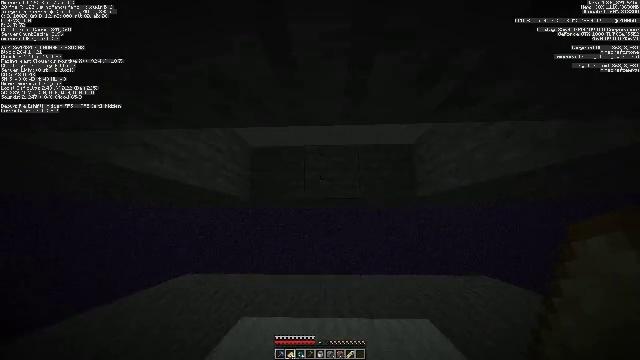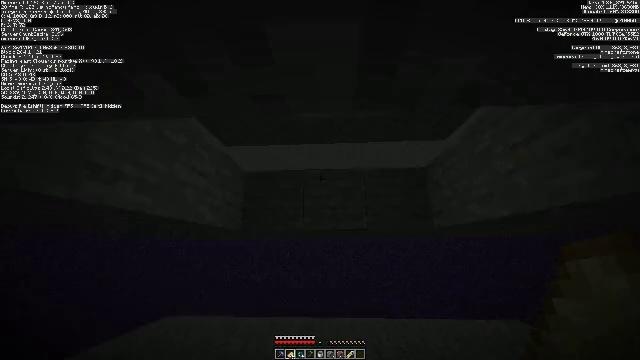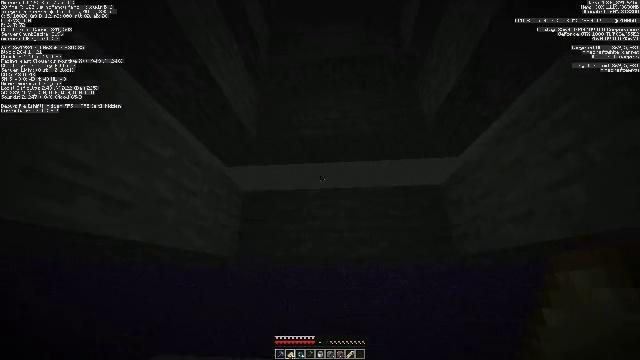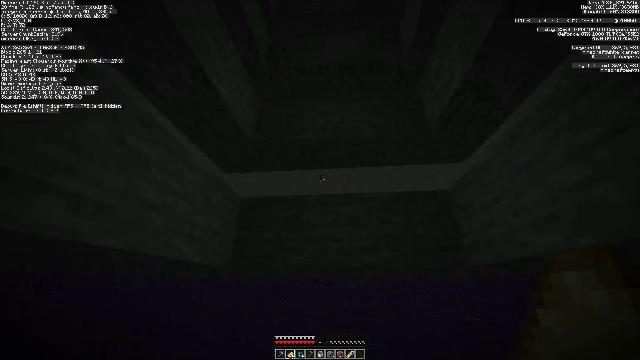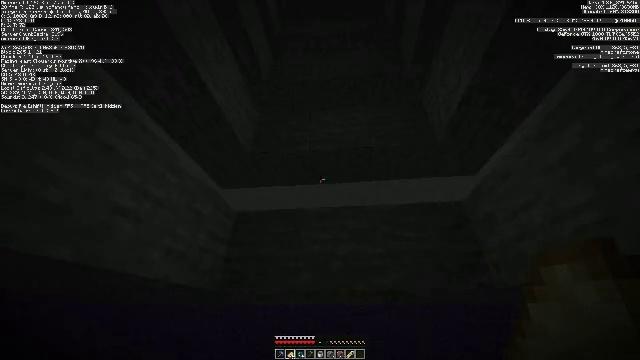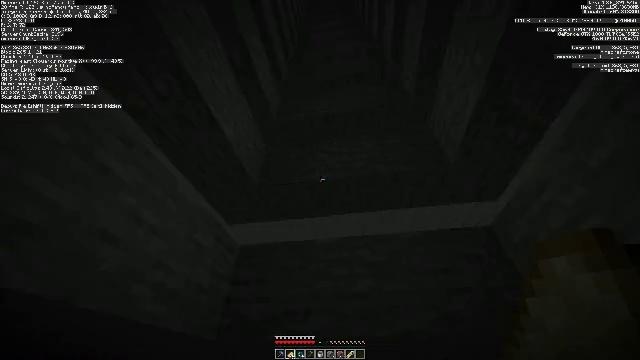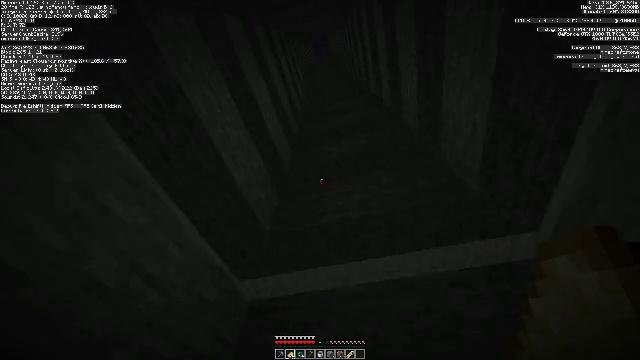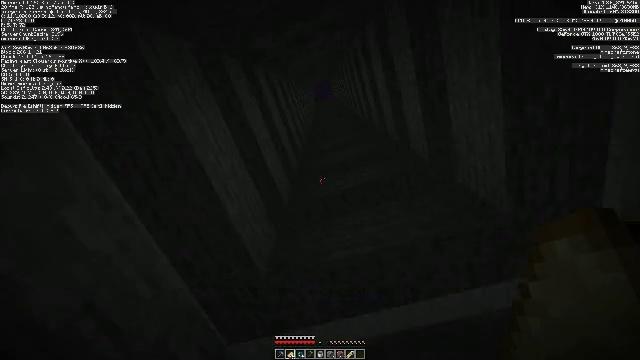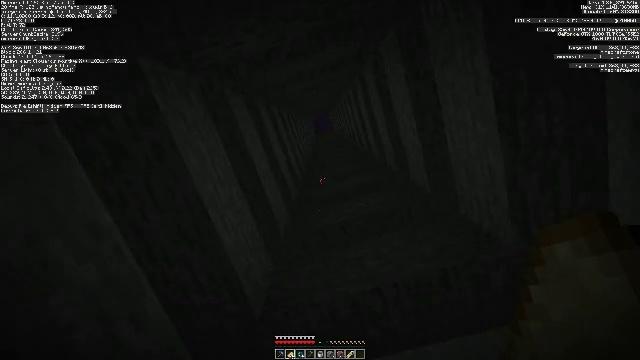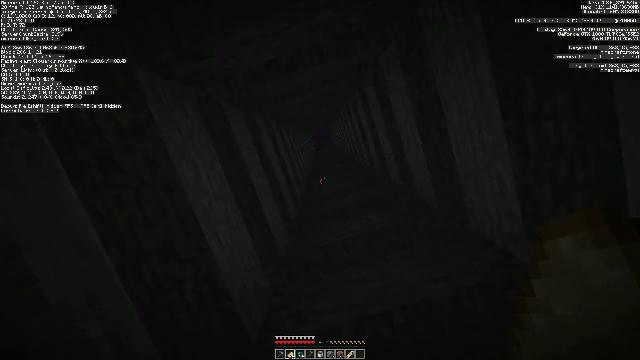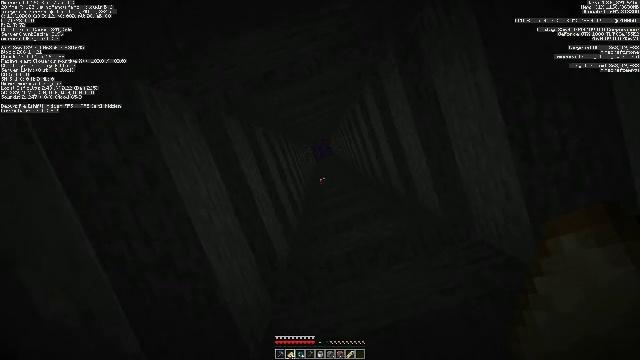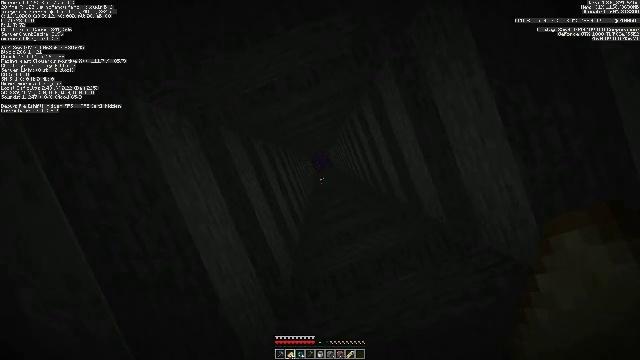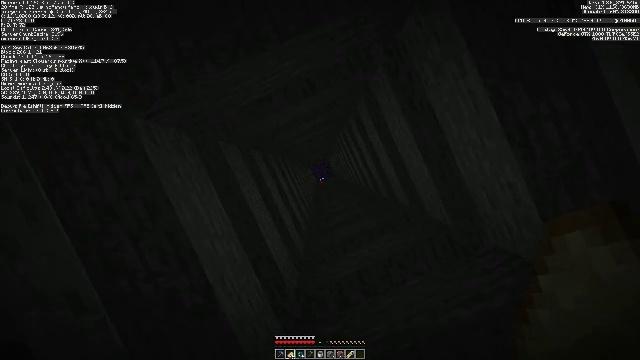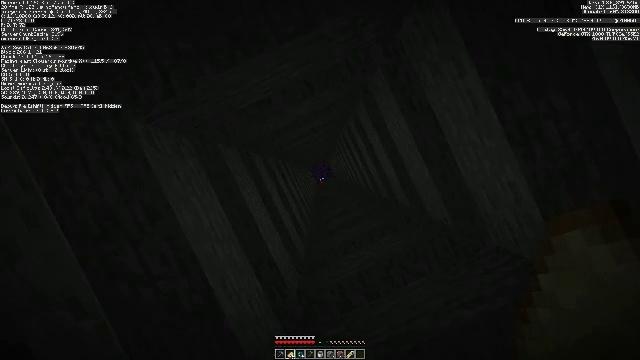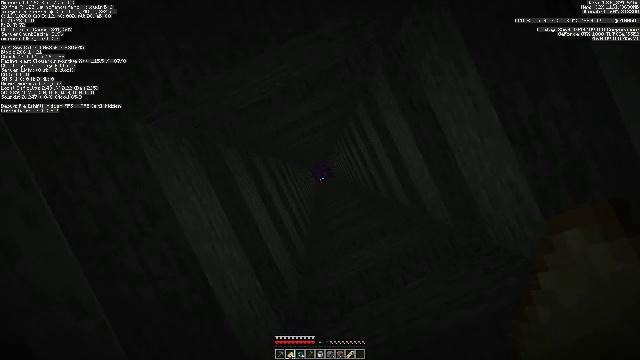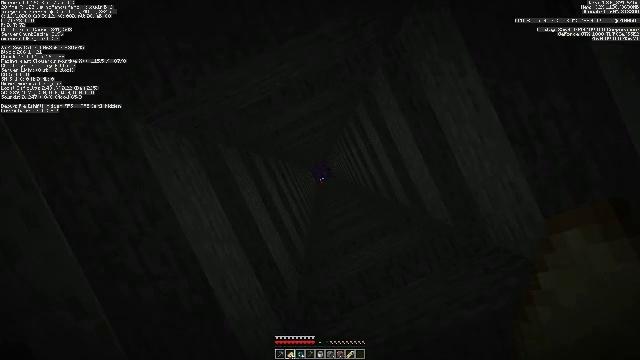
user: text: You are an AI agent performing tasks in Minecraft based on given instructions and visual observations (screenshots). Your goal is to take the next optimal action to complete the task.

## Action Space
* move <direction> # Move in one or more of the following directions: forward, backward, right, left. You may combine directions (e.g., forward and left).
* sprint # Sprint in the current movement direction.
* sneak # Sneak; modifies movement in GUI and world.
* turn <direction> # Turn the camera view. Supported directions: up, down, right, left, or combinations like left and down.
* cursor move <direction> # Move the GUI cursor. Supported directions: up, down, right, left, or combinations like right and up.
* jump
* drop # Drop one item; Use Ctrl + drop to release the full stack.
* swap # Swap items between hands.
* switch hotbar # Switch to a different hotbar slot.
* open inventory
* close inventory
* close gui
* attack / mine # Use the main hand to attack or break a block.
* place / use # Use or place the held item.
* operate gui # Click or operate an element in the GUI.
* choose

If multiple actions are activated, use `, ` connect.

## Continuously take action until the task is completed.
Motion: motion action
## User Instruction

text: Mine the white carpet.
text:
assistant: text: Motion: move forward, turn up
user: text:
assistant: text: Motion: move forward, turn left and up
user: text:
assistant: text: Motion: move forward, turn up
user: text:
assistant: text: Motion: move forward, turn left and up
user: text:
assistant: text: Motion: move forward, turn left and up
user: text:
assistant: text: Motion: turn left and up
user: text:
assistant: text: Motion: turn left and up
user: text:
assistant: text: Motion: turn up
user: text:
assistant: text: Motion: turn up
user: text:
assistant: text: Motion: turn left and up
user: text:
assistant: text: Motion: turn left and up
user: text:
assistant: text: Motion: turn left and up
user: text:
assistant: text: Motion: no_op
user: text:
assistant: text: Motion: no_op
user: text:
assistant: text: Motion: no_op
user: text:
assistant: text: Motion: no_op
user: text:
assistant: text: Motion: no_op
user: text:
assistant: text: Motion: no_op
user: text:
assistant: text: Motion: no_op
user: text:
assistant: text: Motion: no_op
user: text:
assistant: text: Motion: no_op
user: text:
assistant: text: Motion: no_op
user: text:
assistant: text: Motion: no_op
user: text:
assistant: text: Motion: no_op
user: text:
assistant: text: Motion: no_op
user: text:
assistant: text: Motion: no_op
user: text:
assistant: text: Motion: no_op
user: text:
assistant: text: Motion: no_op
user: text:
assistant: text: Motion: no_op
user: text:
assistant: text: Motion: no_op